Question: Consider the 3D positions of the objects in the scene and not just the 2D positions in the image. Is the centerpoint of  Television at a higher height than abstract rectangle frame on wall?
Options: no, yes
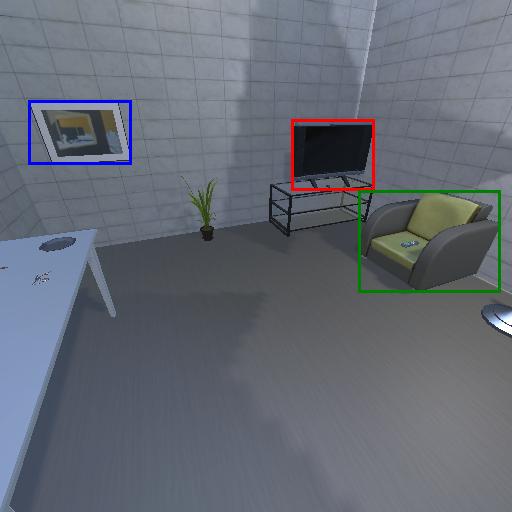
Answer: no